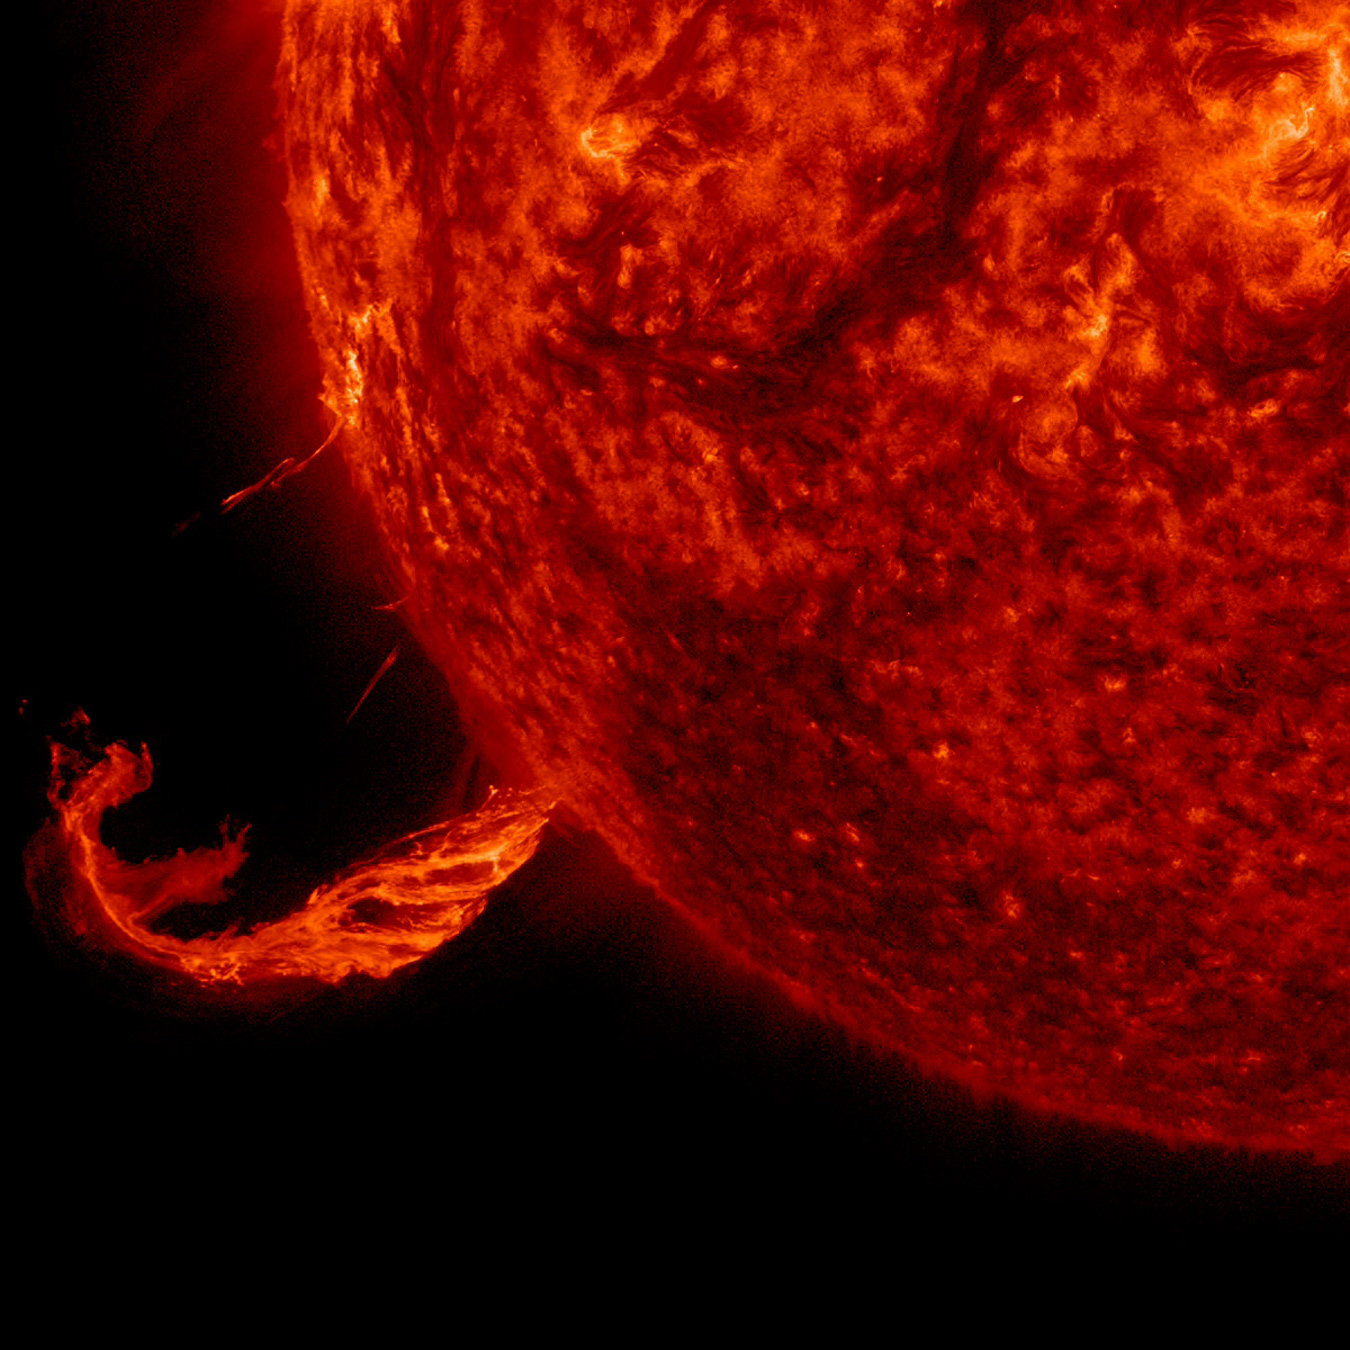
Brief Outburst Brief Outburst, sun, cme, sdo